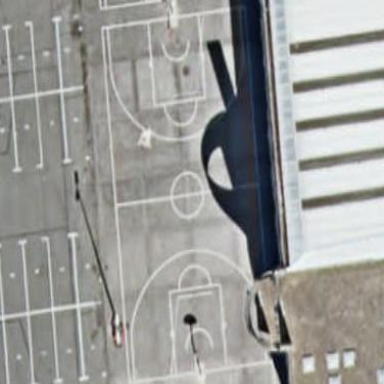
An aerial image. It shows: Basketball court located in leisure land pitch.